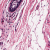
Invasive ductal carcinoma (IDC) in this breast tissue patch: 0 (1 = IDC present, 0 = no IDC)